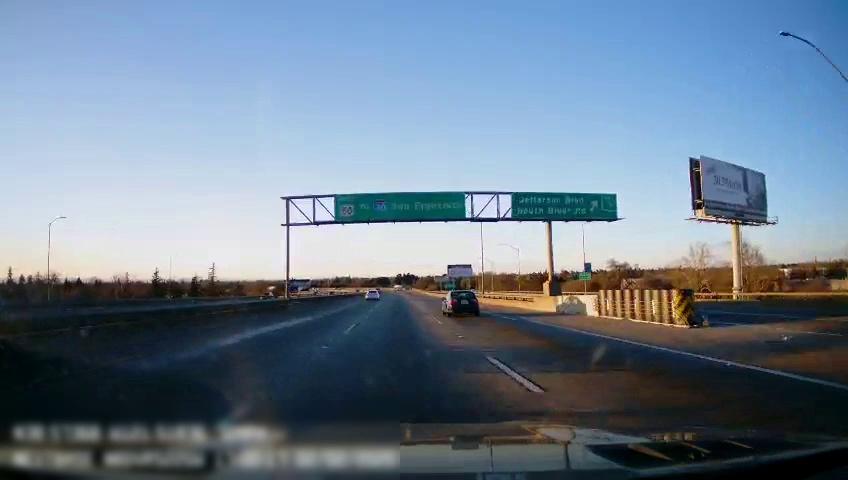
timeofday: Day
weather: Sunny
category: Drivable Space
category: Vehicles | Car
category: Vehicles | Car
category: Lanes | Current Lane
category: Lanes | Current Lane
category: Lanes | Alternate Lane
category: Lanes | Alternate Lane
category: Lanes | Alternate Lane
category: Traffic | Signs
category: Traffic | Signs
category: Traffic | Signs